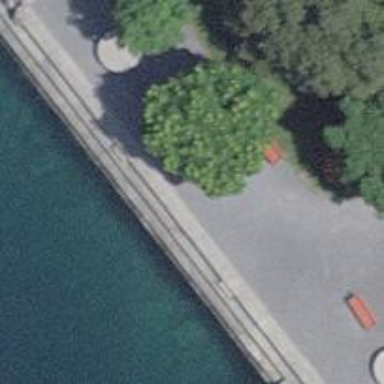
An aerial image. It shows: Brown bench.